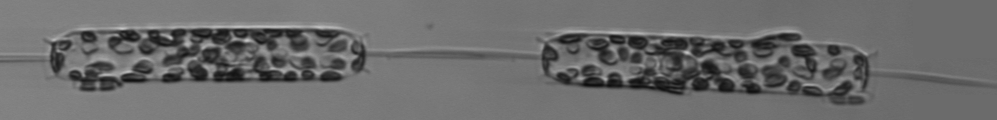
Label: Ditylum_brightwellii